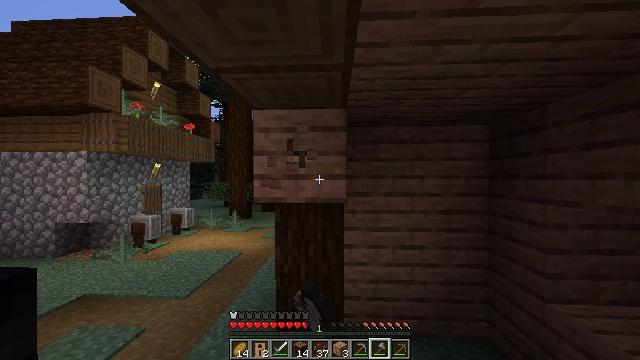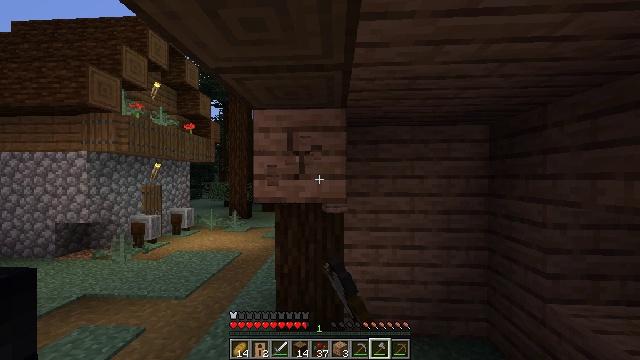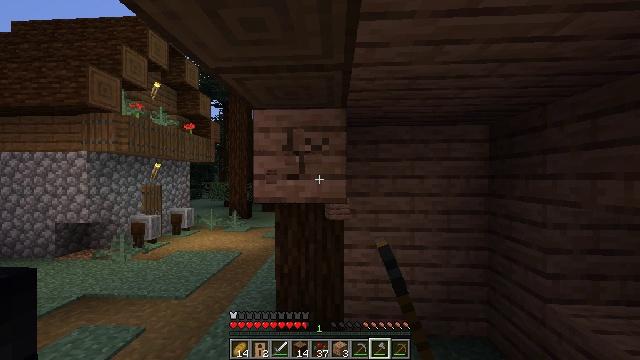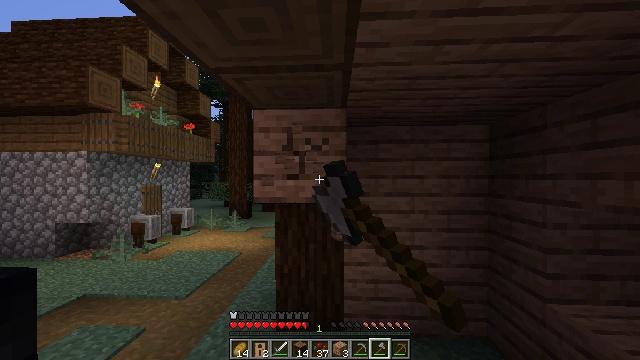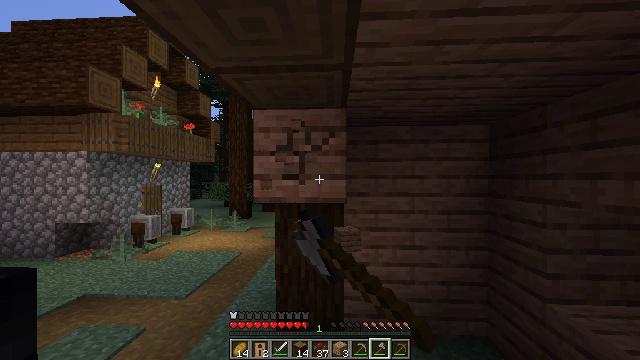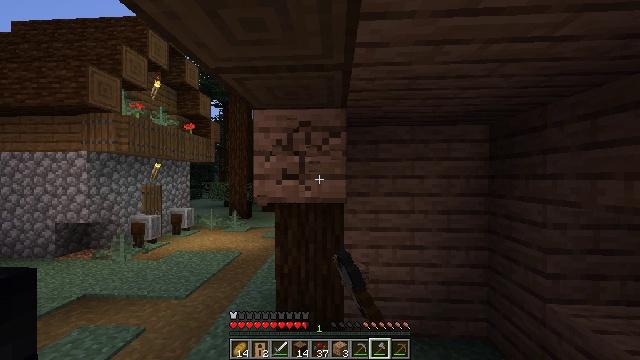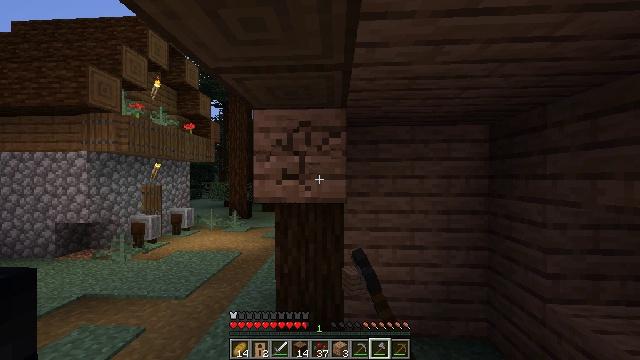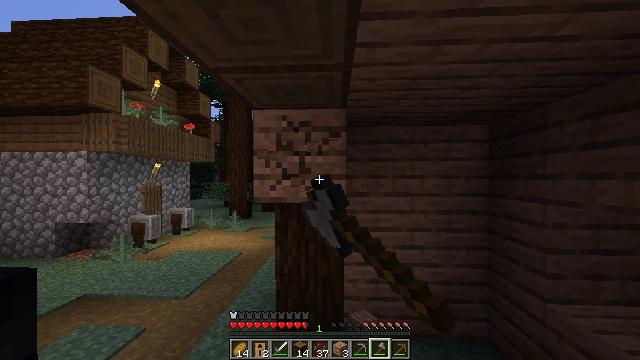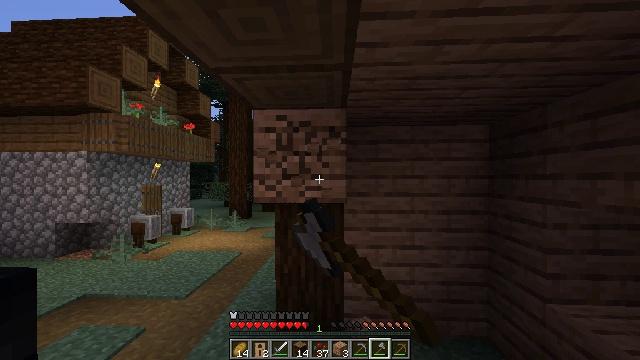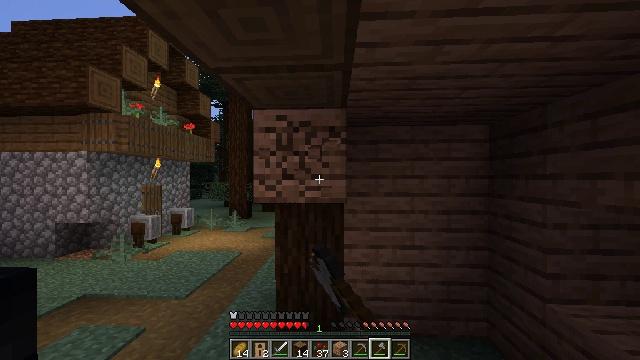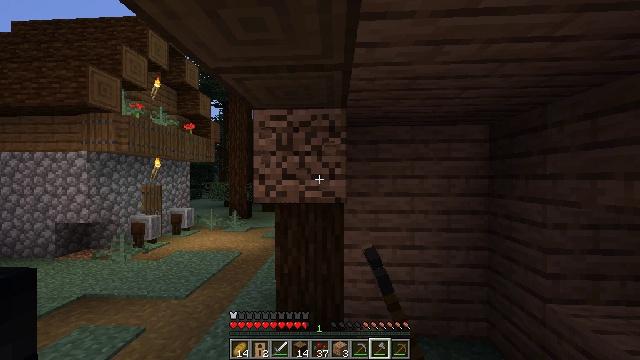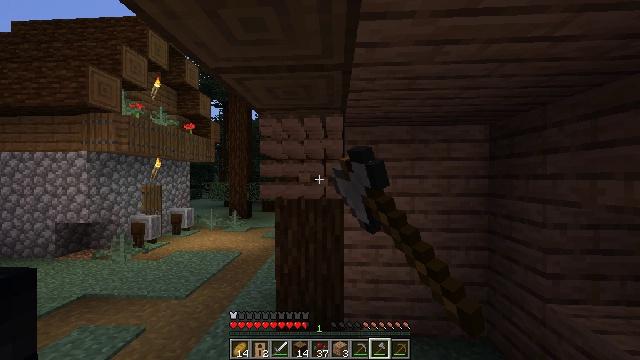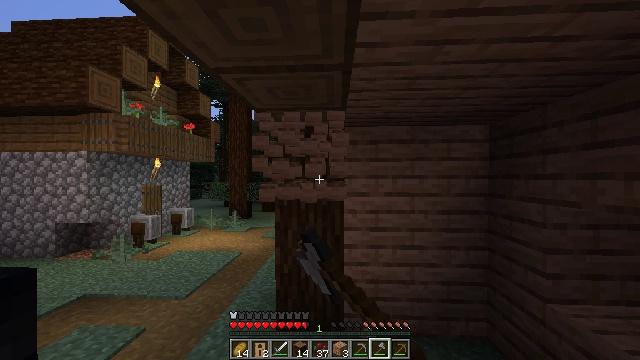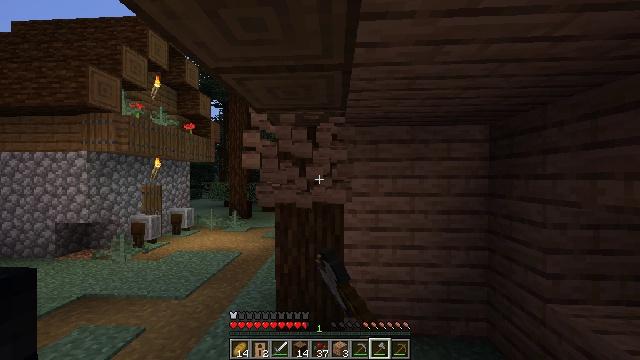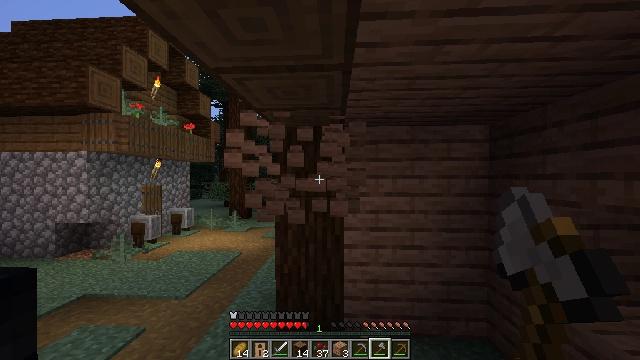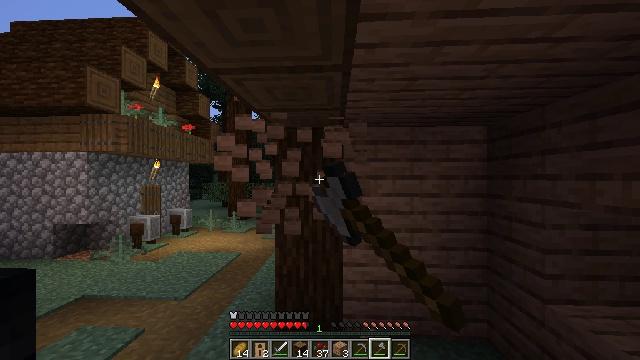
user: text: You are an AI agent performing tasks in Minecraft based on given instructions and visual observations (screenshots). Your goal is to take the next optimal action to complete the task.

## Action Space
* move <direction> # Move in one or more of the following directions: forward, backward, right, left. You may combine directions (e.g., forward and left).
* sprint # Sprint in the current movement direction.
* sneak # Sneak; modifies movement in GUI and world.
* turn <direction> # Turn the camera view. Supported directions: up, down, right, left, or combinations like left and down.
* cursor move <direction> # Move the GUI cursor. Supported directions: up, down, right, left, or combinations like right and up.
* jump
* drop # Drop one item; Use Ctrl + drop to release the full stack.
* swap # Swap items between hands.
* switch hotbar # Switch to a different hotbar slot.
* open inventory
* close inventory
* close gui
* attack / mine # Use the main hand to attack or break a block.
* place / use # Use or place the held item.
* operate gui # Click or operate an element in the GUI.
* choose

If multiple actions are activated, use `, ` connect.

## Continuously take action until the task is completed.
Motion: motion action
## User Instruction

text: Mine jungle planks from a structure.
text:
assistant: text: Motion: sneak, attack / mine
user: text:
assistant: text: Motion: sneak, attack / mine
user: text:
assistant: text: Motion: sneak, attack / mine
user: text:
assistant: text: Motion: sneak, attack / mine
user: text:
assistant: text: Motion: sneak, attack / mine
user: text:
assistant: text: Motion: sneak, attack / mine
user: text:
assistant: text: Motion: sneak, attack / mine
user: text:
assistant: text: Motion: sneak, attack / mine
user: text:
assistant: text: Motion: sneak, attack / mine
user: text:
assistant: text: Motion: sneak, attack / mine
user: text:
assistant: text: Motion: sneak, attack / mine
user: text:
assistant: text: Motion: sneak, attack / mine
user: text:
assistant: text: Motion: sneak, attack / mine
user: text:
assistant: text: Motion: sneak, attack / mine
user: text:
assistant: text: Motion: sneak, attack / mine
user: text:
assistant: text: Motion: sneak